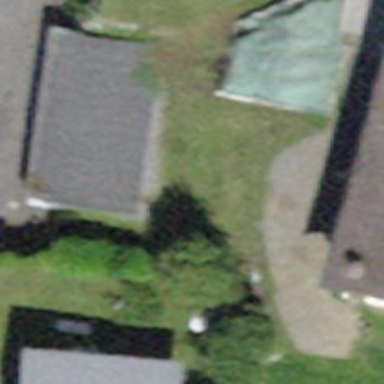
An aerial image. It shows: Group of garages.